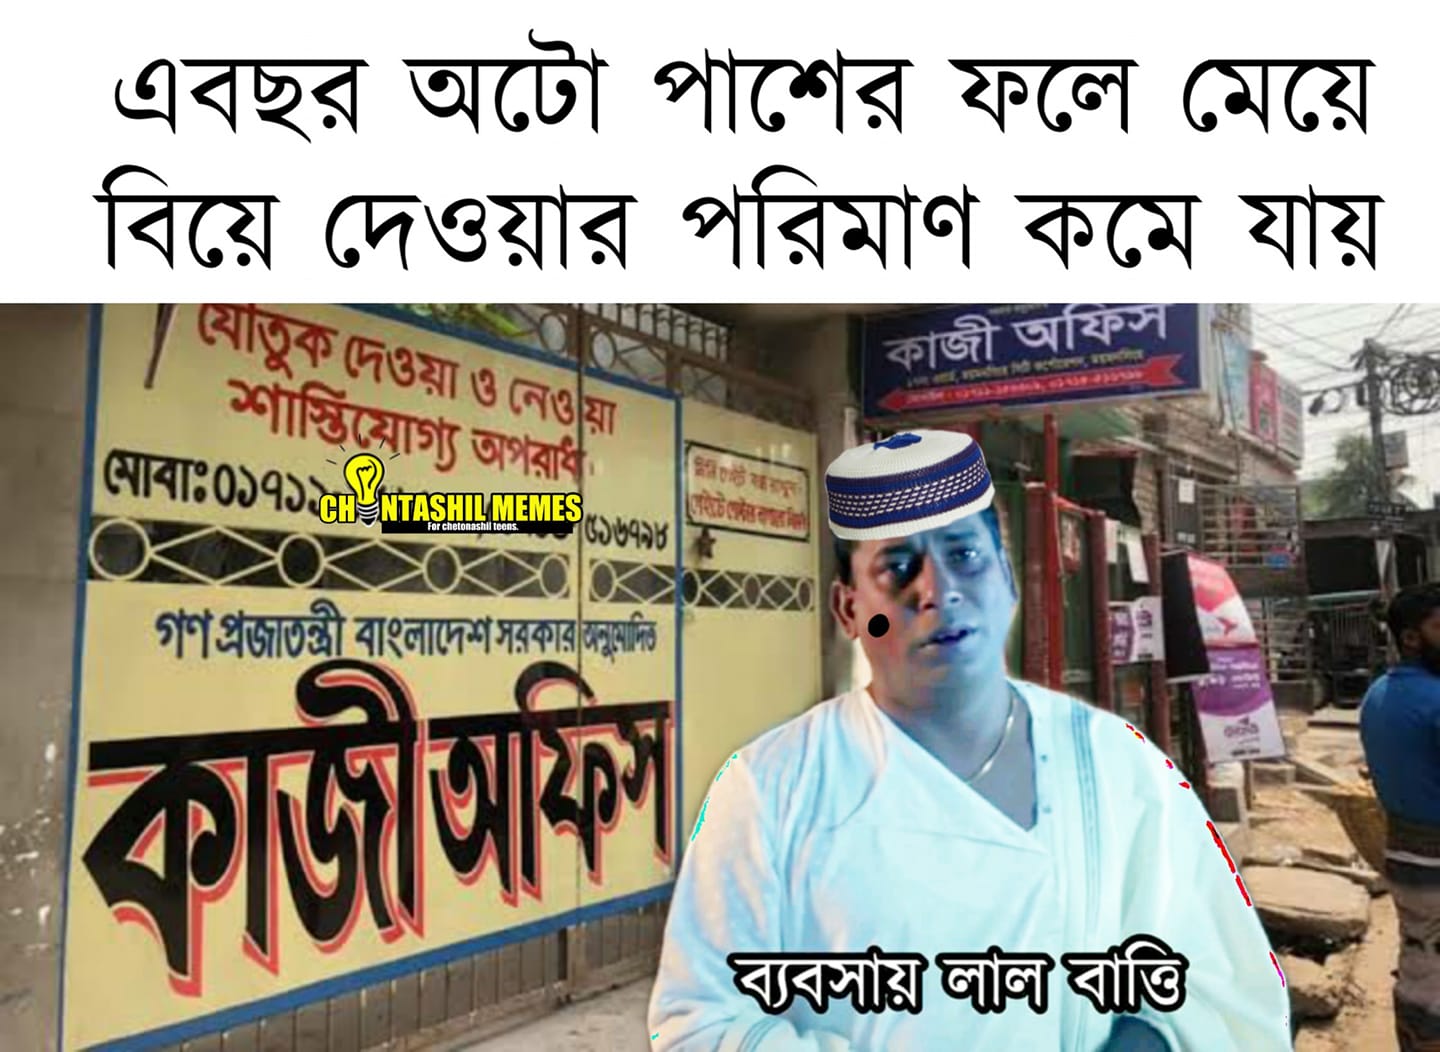
Caption: এবছর অটো পাশের ফলে মেয়ে বিয়ে দেওয়ার পরিমাণ কমে যায়    কাজী অফিস     ব্যবসায় লাল বাত্তি
Label: non-hate